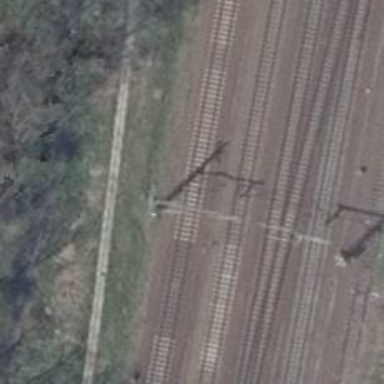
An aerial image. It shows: Railway signal.